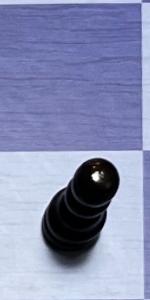
Label: Pawn_Black